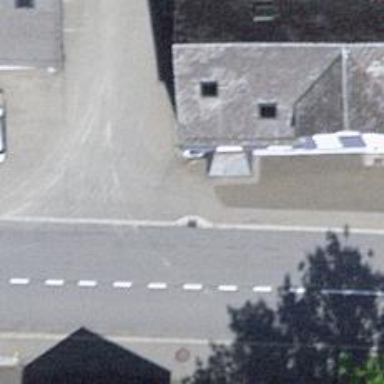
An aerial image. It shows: Bus stop with platform for public transport.